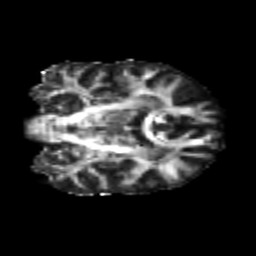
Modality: FA
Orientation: coronal
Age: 24
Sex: male
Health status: healthy
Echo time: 0.074 s